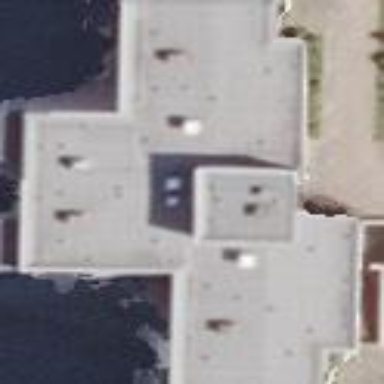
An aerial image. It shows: Flat-roofed apartment building.